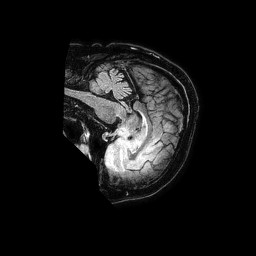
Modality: FLAIR
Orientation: sagittal
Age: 76
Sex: male
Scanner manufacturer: philips
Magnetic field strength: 1.5 T
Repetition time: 4.8 s
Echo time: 0.3 s